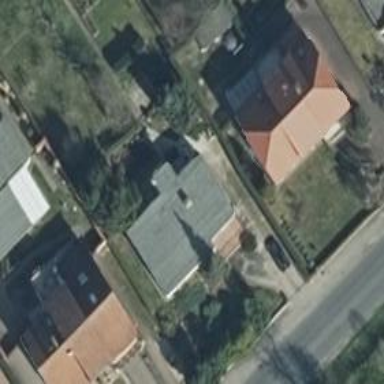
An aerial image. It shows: Detached building with flat roof made of gray tar paper. The roof is oriented along the structure.